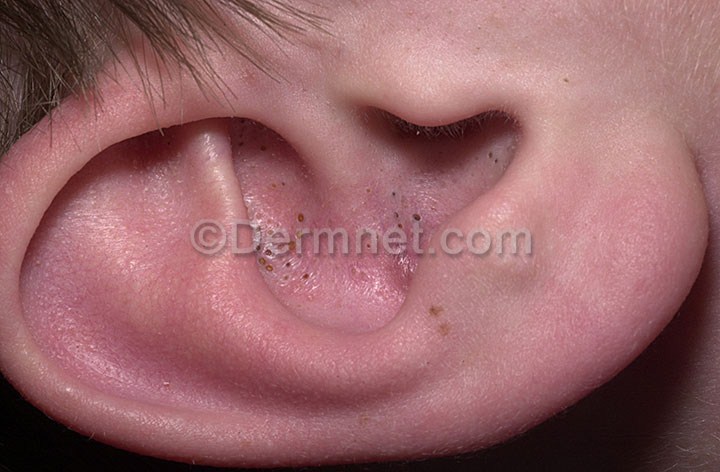
Disease: Acne and Rosacea Photos